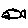
Label: fish